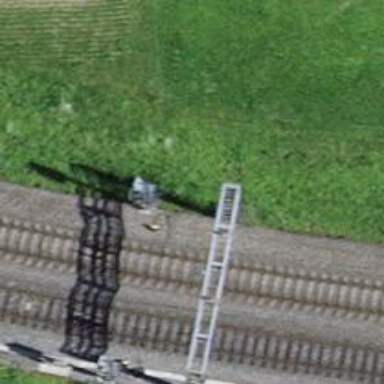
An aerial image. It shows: Railway signal.